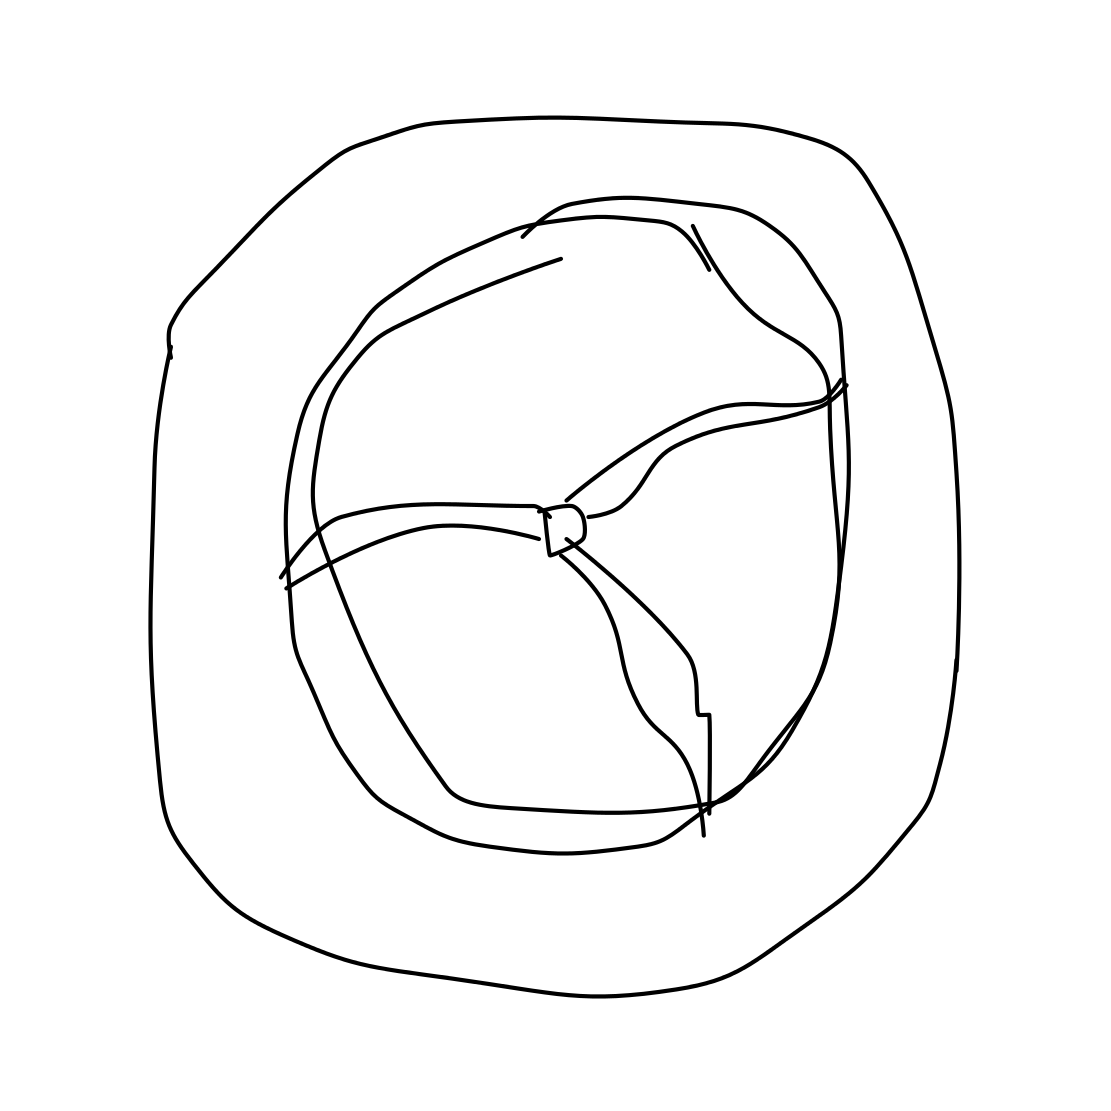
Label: tire